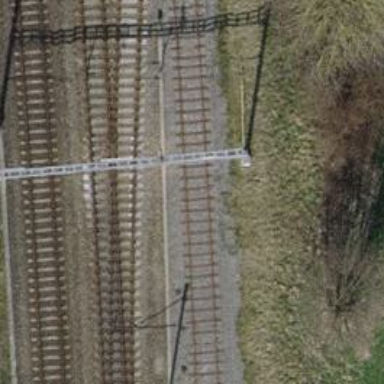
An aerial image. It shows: Rail spur with electrified contact lines for the railway.